Question:
As you can see, the value of buffer[0] changes when the line 'sprintf(tittle, %03d.jpg", images);', which has nothing to do with the buffer. All of the values in buffer are changed. I went through my code a thousand times, and I finally found out this. It's really frustrating! Any explanations?
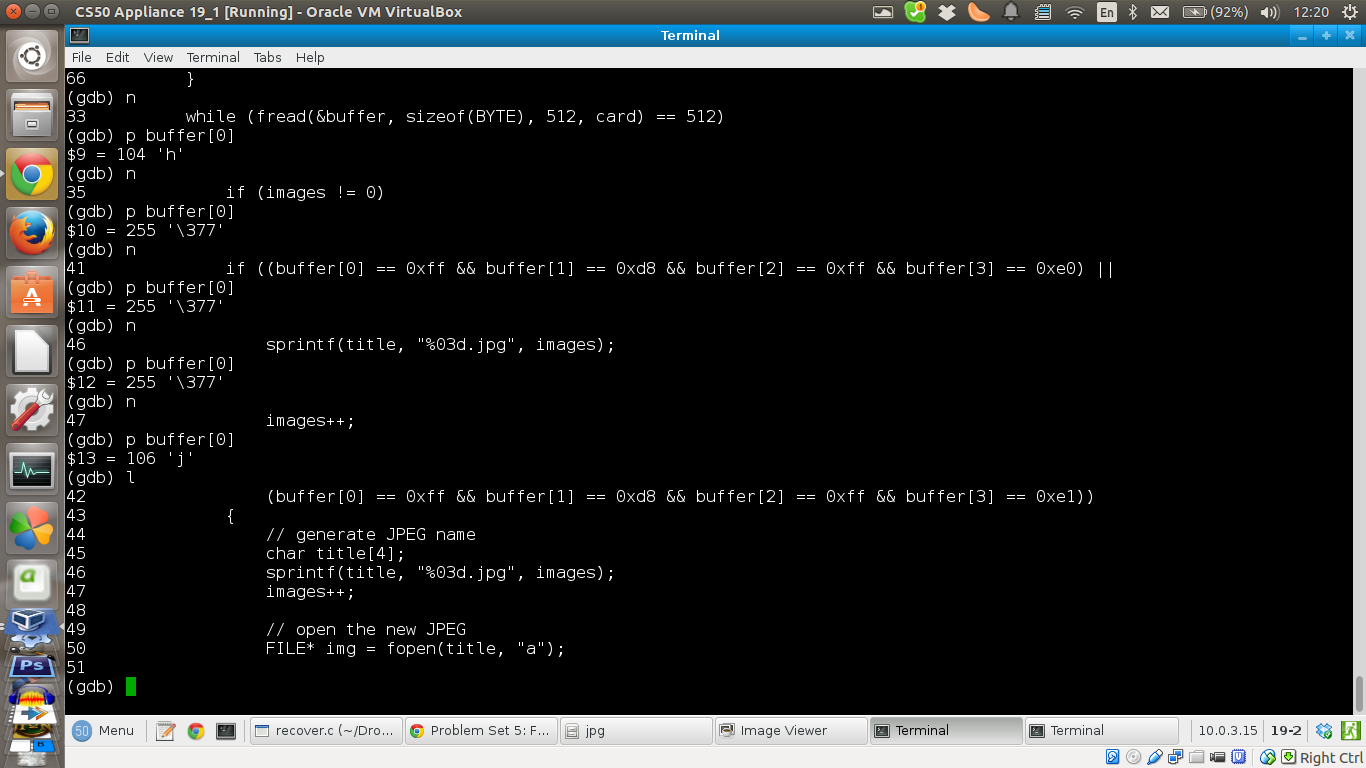
Answer: You allocate 4 chars for 'title' but you try to write 8 chars (including the null terminator) into it. That doesn't fit, and C allows you to metaphorically shoot yourself in the foot. On most if not all systems it clobbers whatever happens to be next in memory, and in your case that's apparently the beginning of 'buffer'.